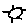
Label: sun